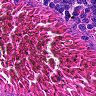
Metastatic tissue present: no